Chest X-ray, PA view. Patient: 69 years old, sex F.
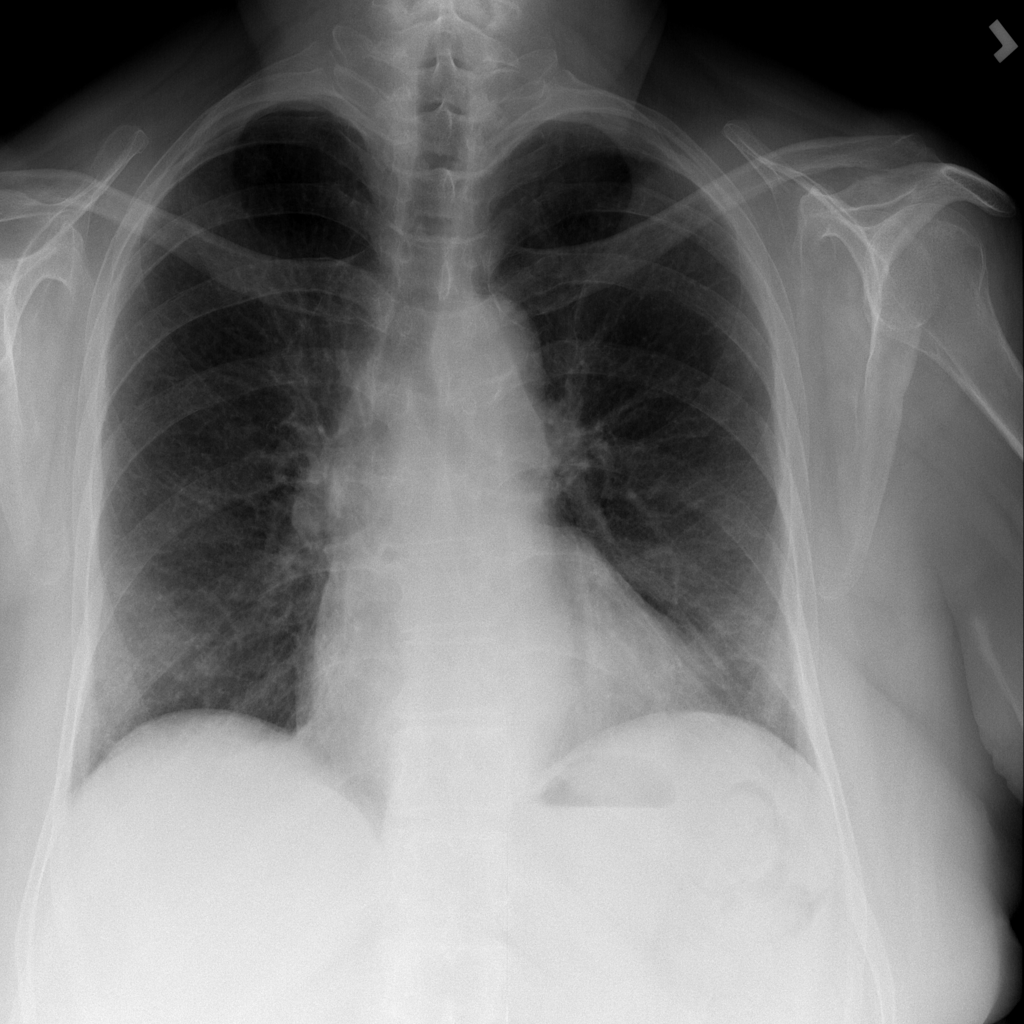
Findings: No Finding